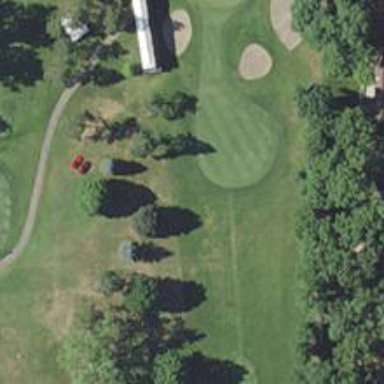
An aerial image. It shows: View of golf hole.